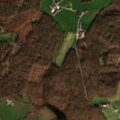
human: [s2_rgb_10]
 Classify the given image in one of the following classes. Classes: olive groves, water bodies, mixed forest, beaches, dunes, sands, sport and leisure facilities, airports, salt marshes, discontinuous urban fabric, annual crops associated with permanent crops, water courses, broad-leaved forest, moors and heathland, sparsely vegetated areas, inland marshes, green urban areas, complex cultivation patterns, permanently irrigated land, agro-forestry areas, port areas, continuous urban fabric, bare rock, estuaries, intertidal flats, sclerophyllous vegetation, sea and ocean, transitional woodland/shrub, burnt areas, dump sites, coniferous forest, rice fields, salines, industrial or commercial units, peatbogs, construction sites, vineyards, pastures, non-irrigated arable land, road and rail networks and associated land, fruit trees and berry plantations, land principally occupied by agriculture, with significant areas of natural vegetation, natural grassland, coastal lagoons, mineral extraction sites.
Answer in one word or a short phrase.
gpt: pastures, complex cultivation patterns, land principally occupied by agriculture, with significant areas of natural vegetation, broad-leaved forest